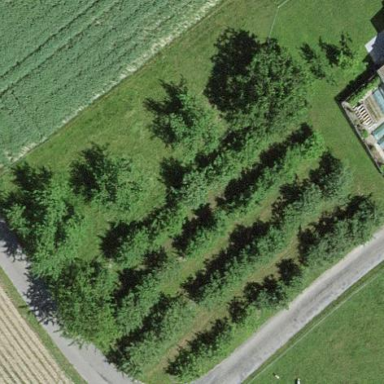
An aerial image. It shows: Orchard.